Field crop: maize
Growth stage: 1
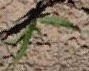
Species: maize